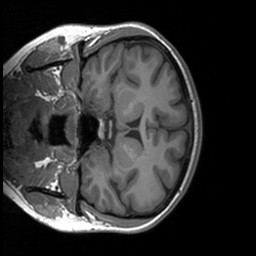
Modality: T1w
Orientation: coronal
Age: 18
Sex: female
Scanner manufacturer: siemens
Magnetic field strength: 3 T
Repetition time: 1.9 s
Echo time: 0.00226 s